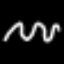
Label: squiggle